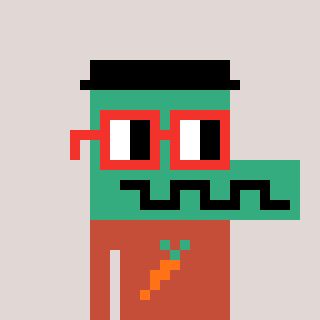
a pixel art character with square red glasses, a crocodile-shaped head and a rust-colored body on a warm background